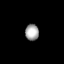
Tissue: lung
Cell type: Endothelial cells
Senescence score: 0.6403
Nuclear area (px): 216
Mean DAPI intensity: 165.185